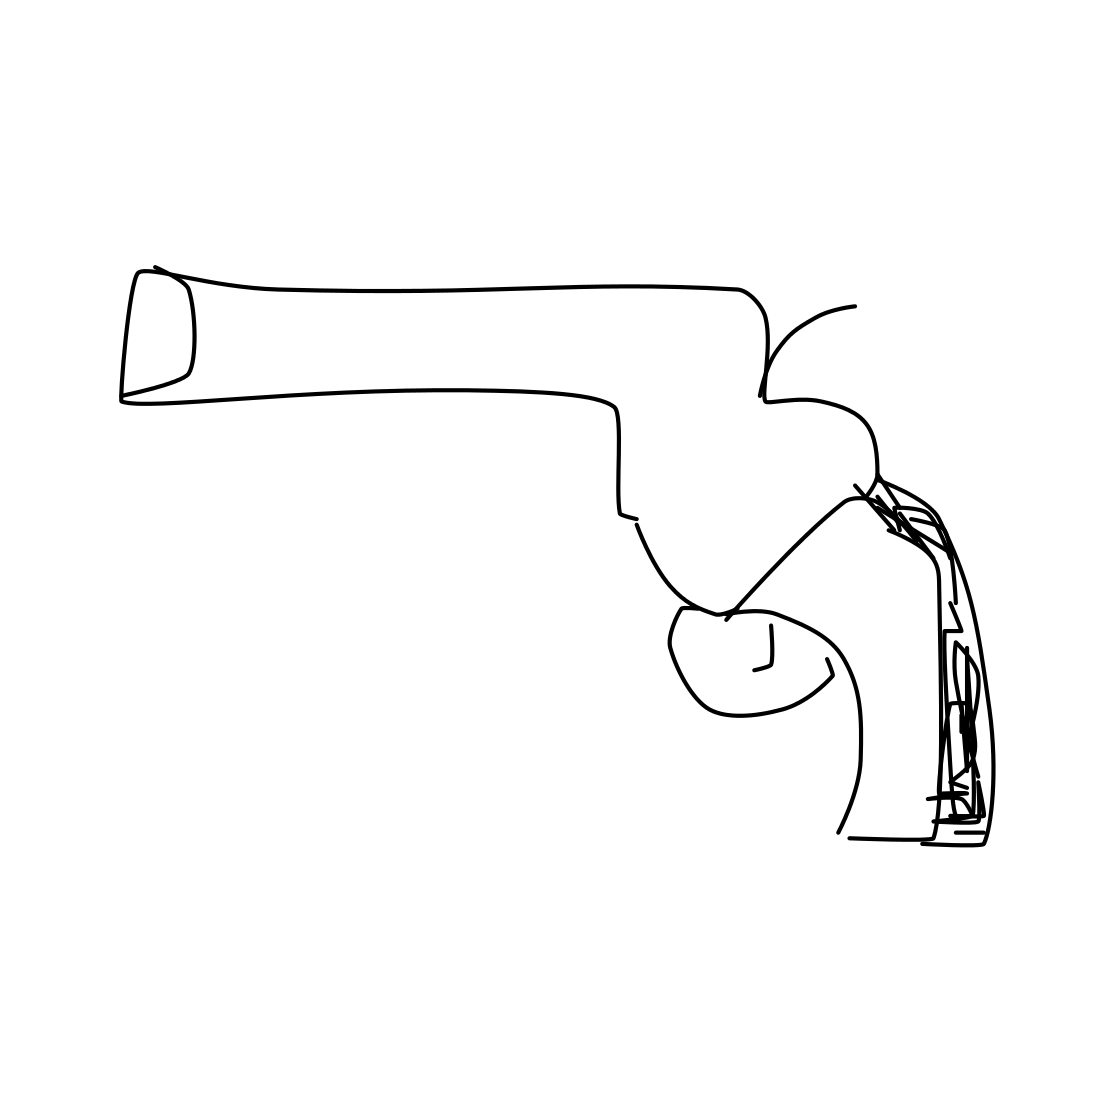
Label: revolver